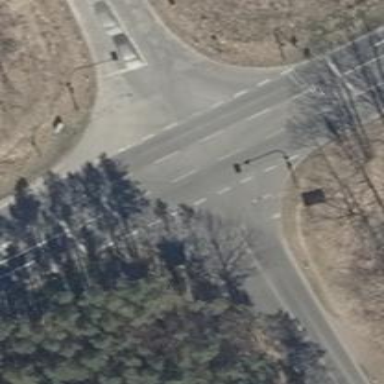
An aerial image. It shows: Road with "give way" sign.